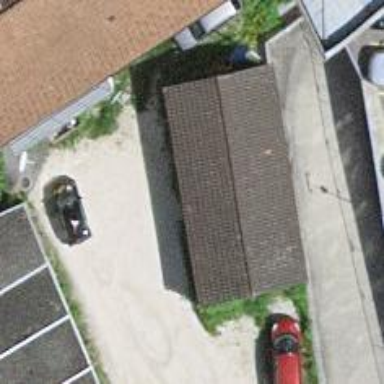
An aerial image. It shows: Garage.